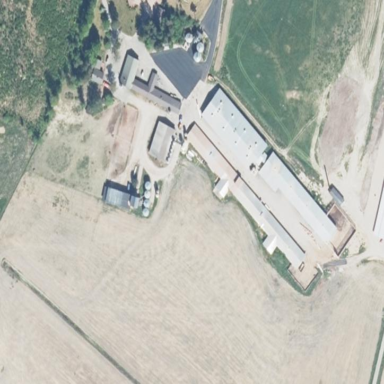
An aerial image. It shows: Farmyard area.